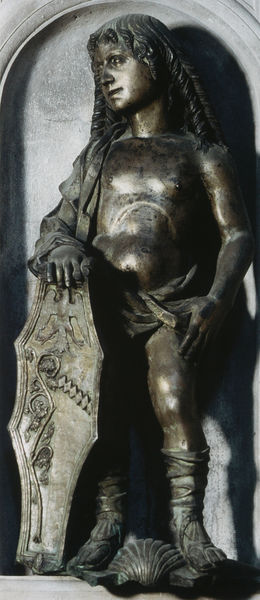
Titel: Monument für Pietro Roccabonella - Wappenhaltender Putto
Künstler: Bartolomeo Bellano
Standort: Padua
Institution: San Francesco
Schlagwörter: adler, akt, fuß, hand, lendenschurz, mann, nackt, schatten, umhang, mädchen, ausschnitt, braun, brust, finger, frau, frisur, geste, grau, haar, holz, licht, mund, nase, profil, blick, gürtel, tuch, muster, ornament, arm, arme, augen, gesicht, bild, hände, kirche, auge, figur, gewand, haare, mantel, pose, kind, pflanze, kinn, locken, skulptur, statue, beine, perücke, bein, füße, bogen, italien, schuhe, klein, dick, zopf, glanz, metall, strumpf, sandalen, bauch, bronze, plastik, junge, brustwarzen, ellenbogen, knie, oberkörper, foto, schuche, nische, schild, panzer, knabe, soldat, stiefel, tasche, schuh, statuette, ritter, rüstung, portal, wappen, rauten, sims, jüngling, männlich, grab, schultertuch, mittelalter, krieger, heiliger, konche, muschel, niesche, lenden, rillen, rille, achteckig, bube, georg, nackter oberkörper, kiche, statur, pilger, jakob, jacobus, jakobus, jakobsmuschel, knappe, langes haar, jacob, grabskulptur, nieschenfigur, pilgertasche, sanfdalen, hhare, schikd